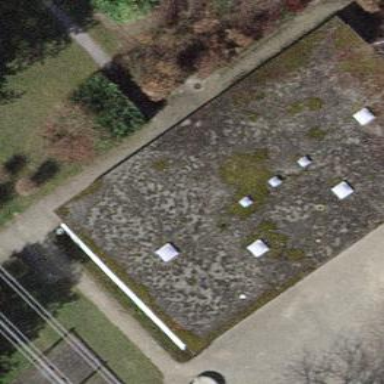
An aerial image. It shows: Kindergarten building.